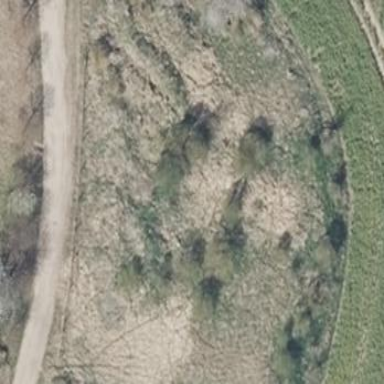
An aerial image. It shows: Patch of scrub vegetation.